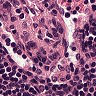
Metastatic tissue present: no